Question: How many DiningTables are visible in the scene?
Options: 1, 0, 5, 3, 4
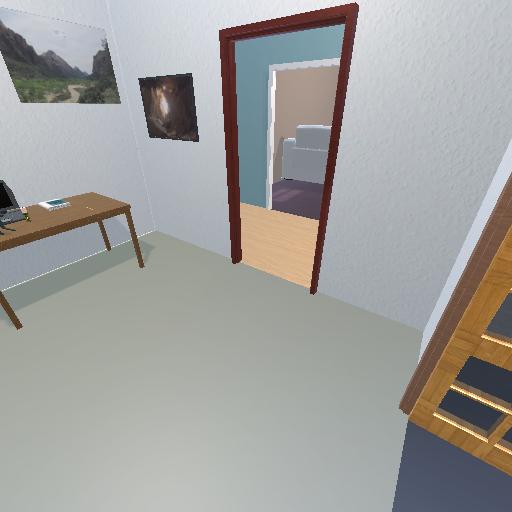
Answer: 1